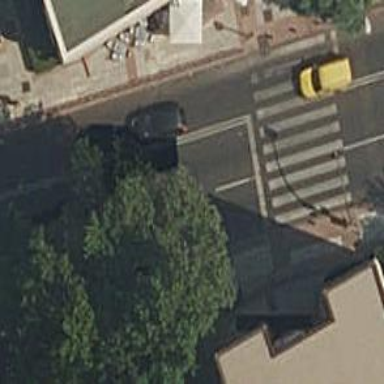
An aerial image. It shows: Road with traffic signals at crossing.